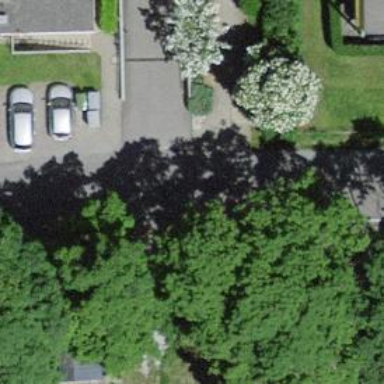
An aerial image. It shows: Residential road with asphalt surface. There is sidewalk on the left side.